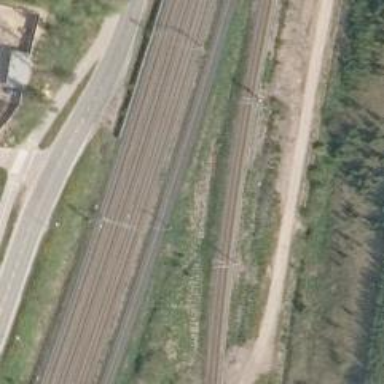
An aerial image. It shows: Railway track with continuous electrified contact line.